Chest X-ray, AP view. Patient: 45 years old, sex M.
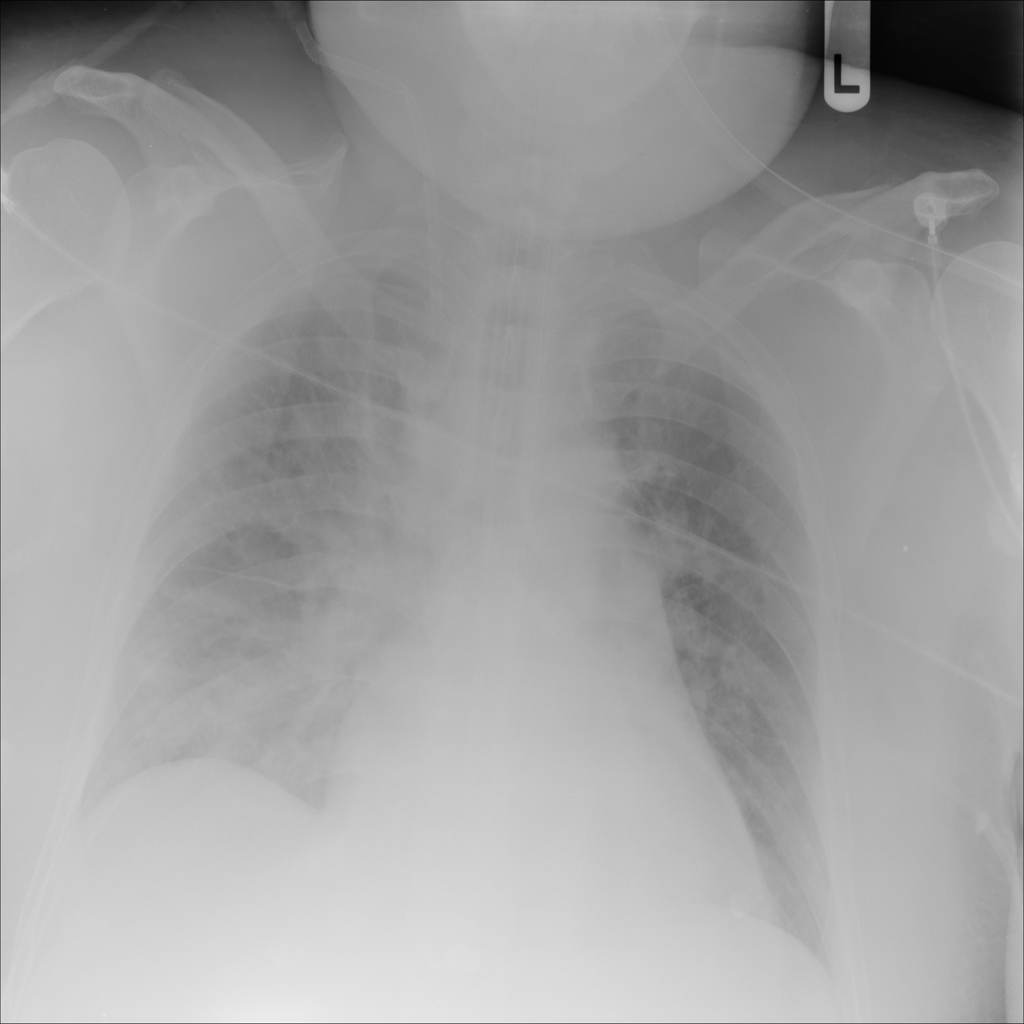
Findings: No Finding